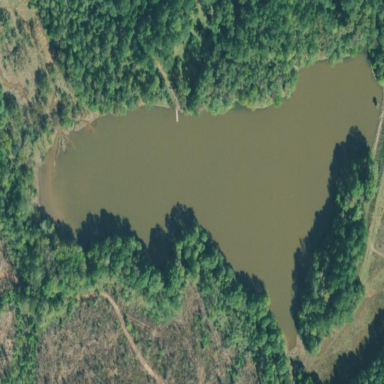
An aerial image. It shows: Reservoir of natural water.